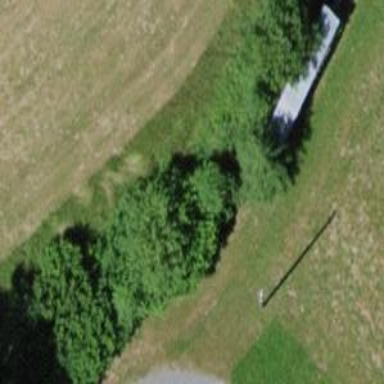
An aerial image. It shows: Hedge barrier.